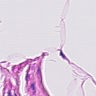
Metastatic tissue present: no